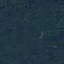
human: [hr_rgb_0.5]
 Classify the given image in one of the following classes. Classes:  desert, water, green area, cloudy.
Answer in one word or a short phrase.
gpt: green area